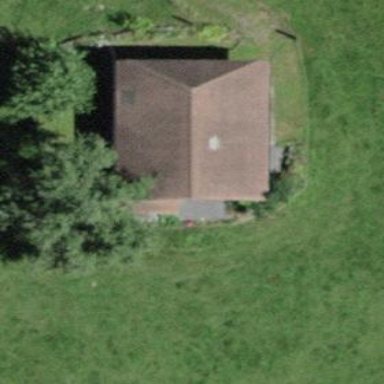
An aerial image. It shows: Cabin.